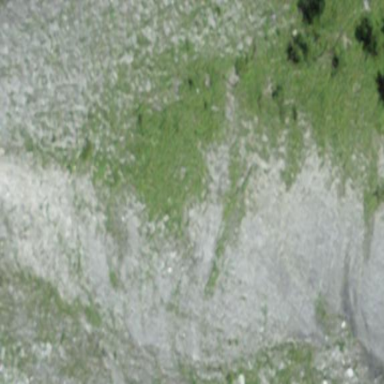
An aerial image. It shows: Natural scree.